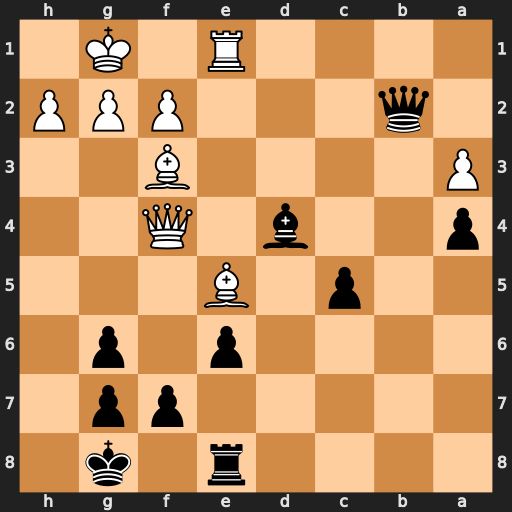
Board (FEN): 4r1k1/5pp1/4p1p1/2p1B3/p2b1Q2/P4B2/1q3PPP/4R1K1
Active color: b
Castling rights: -
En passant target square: -
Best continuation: Qxf2+ Kh1 Qxe1#